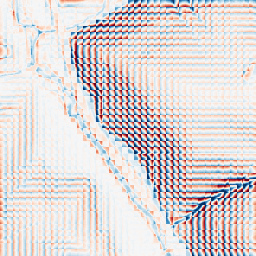
Category: wavelet
Decomposition family: wavelet_dwt
Decomposition parameters: wavelet: haar
level: 3
Upsampling method: nearest
Upsampling parameters: scale: 4
Upsampling scale: 4